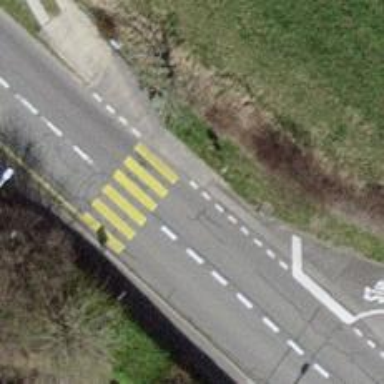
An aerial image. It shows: Marked crossing with zebra stripes on the road.